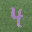
Label: 4